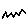
Label: zigzag